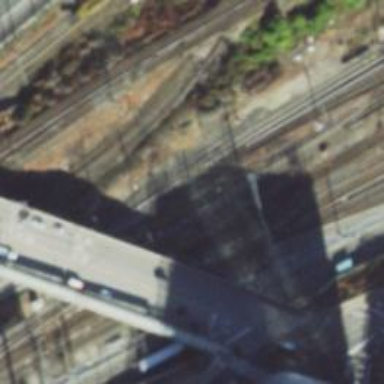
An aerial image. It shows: Railway track with contact lines for electrification.